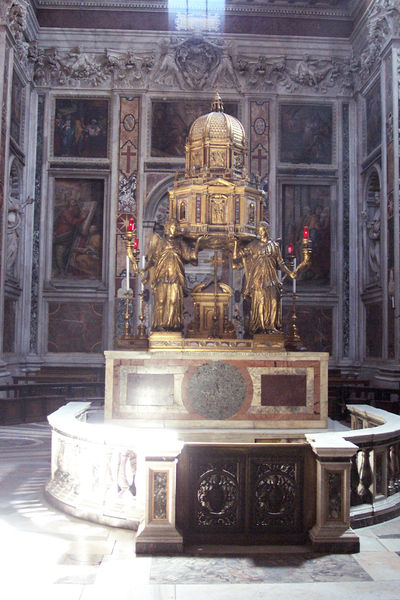
Titel: Sakramentsziborium in der Cappella Sistina
Künstler: Giovanni Battista Ricci
Standort: Rom, S. Maria Maggiore (EU - I - Latium)
Schlagwörter: hell, licht, lichter, marmor, ornament, architektur, sockel, innenraum, kirche, gold, skulptur, türen, figuren, kuppel, kerzen, tor, glaube, denkmal, altar, grab, prunk, reliquie, ornamnet, zentralbau, weihwasser, gild, kirchw, goetik